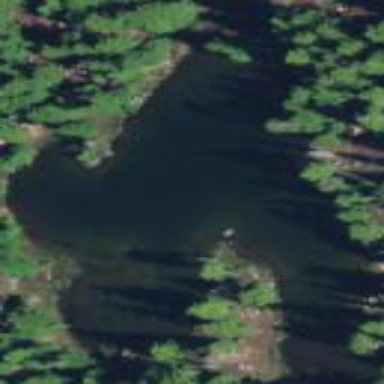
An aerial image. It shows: Serene pond surrounded by nature.